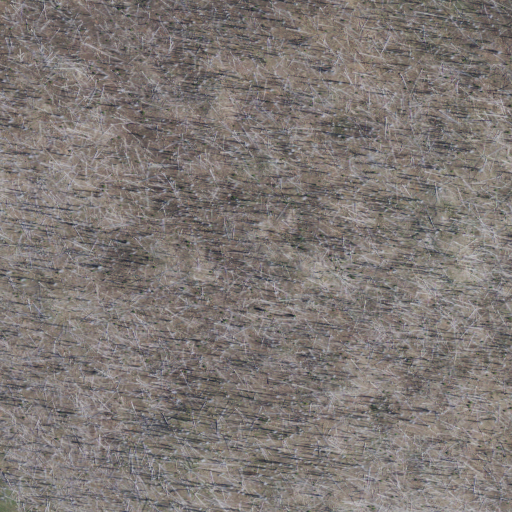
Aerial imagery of depression(s) in Oregon named Big Riner Basin containing only shrub